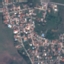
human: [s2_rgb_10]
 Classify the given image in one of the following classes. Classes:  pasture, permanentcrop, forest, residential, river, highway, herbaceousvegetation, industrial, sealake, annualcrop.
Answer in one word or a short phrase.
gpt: Residential